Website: walmart
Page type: payment
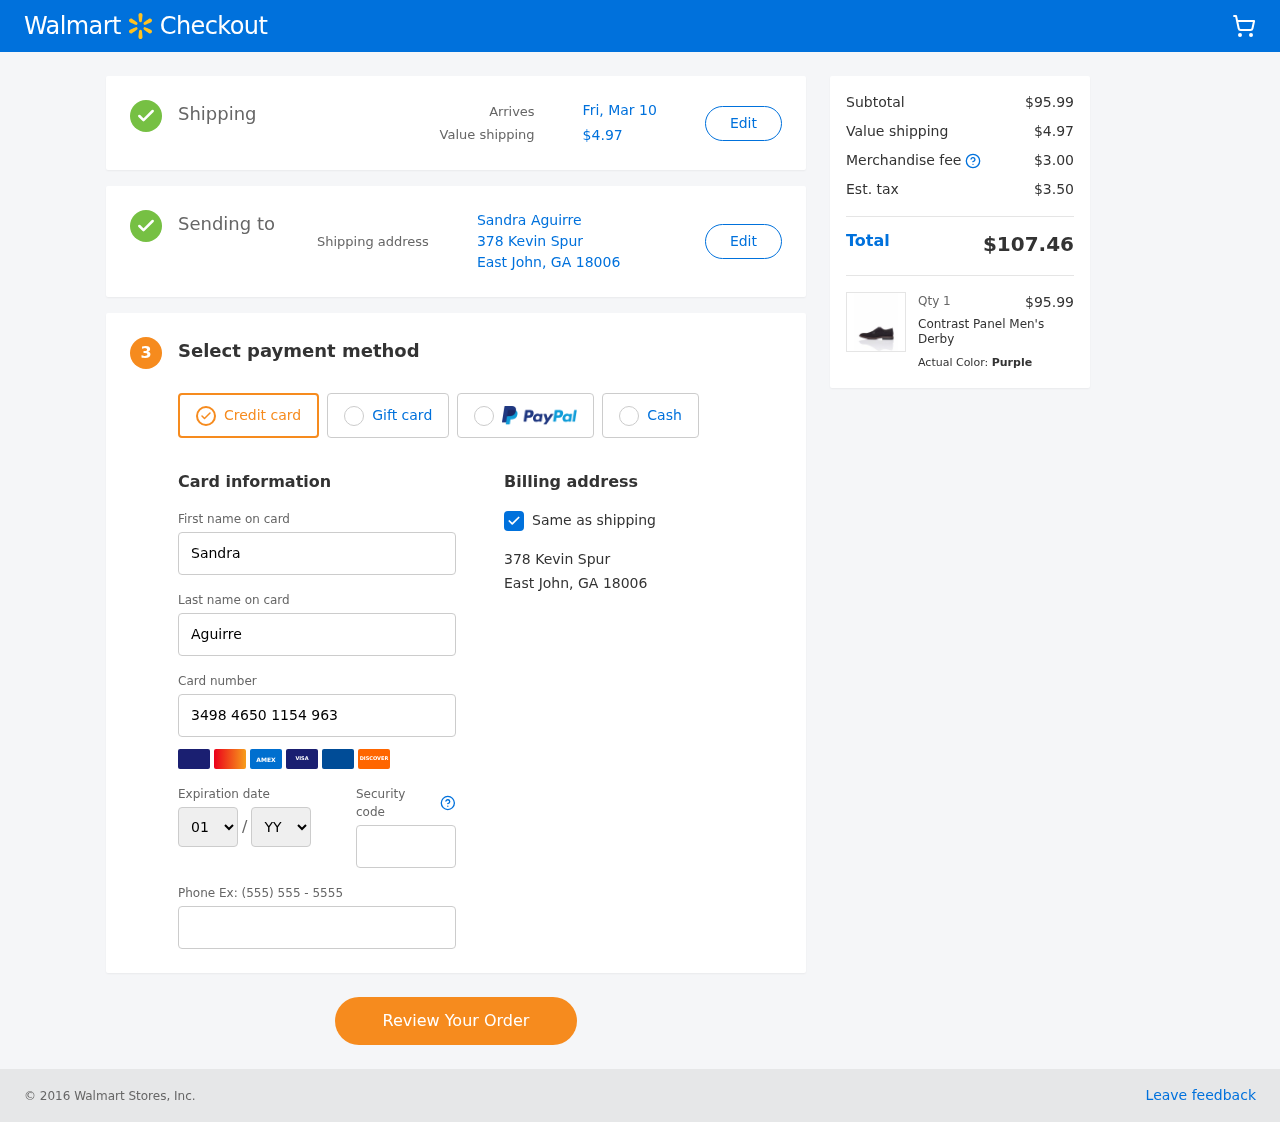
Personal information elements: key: PII_CARD_EXPIRY_MONTH
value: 01
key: PII_CARD_EXPIRY_YEAR
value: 28
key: PII_CITY_STATE_ZIP
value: East John, GA 18006
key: PII_FULLNAME
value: Sandra Aguirre
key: PII_STREET
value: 378 Kevin Spur
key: PII_FIRSTNAME
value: Sandra
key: PII_LASTNAME
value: Aguirre
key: PII_CARD_NUMBER
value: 3498 4650 1154 963
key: PII_CARD_CVV
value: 8865
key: PII_PHONE
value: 9942511102
Product elements: key: PRODUCT1_NAME
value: Contrast Panel Men's Derby
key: PRODUCT1_PRICE
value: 95.99
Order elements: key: ORDER_DELIVERY_DATE
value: Fri, Mar 10
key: ORDER_SHIPPING_COST
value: $4.97
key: ORDER_SUBTOTAL
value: $95.99
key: ORDER_MERCHANDISE_FEE
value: $3.00
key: ORDER_TAX
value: $3.50
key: ORDER_TOTAL
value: $107.46
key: ORDER_NUM_ITEMS
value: Qty 1